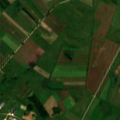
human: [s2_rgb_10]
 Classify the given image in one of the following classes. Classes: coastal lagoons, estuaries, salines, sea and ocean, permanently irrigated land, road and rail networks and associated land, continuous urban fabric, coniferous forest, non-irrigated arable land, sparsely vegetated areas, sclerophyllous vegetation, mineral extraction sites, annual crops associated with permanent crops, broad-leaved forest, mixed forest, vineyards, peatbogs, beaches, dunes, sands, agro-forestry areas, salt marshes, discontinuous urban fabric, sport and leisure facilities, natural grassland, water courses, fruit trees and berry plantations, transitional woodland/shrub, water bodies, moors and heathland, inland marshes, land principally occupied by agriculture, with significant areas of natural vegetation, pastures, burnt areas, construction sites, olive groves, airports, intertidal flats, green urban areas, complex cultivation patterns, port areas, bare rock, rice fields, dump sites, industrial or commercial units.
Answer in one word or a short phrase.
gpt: discontinuous urban fabric, non-irrigated arable land, pastures, complex cultivation patterns